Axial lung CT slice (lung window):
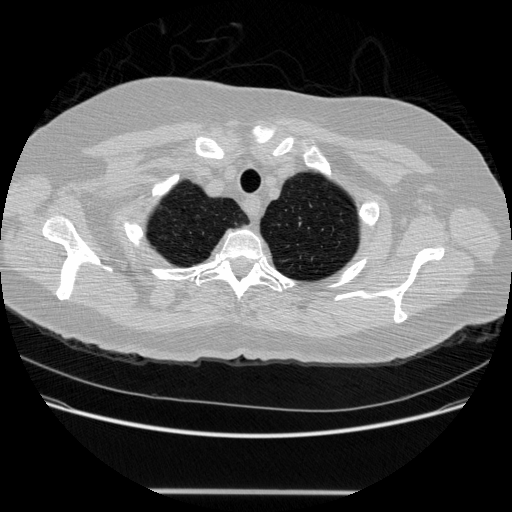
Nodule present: no